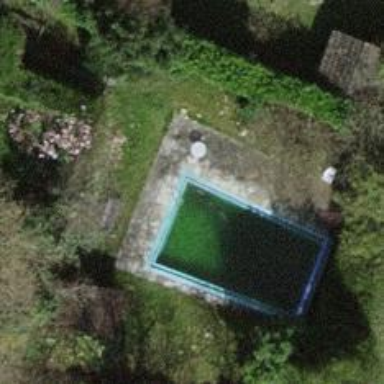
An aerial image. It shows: Outdoor swimming pool on leisure land.